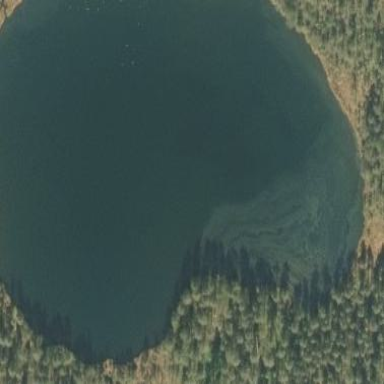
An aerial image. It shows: Serene lake surrounded by nature.